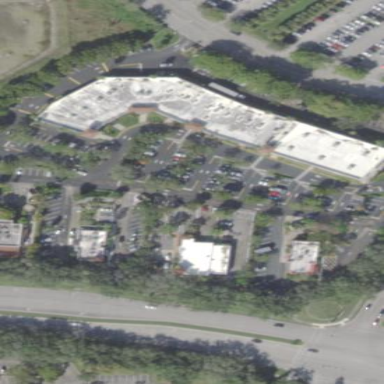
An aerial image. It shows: Retail area.